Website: ulta-beauty
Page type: billing-address
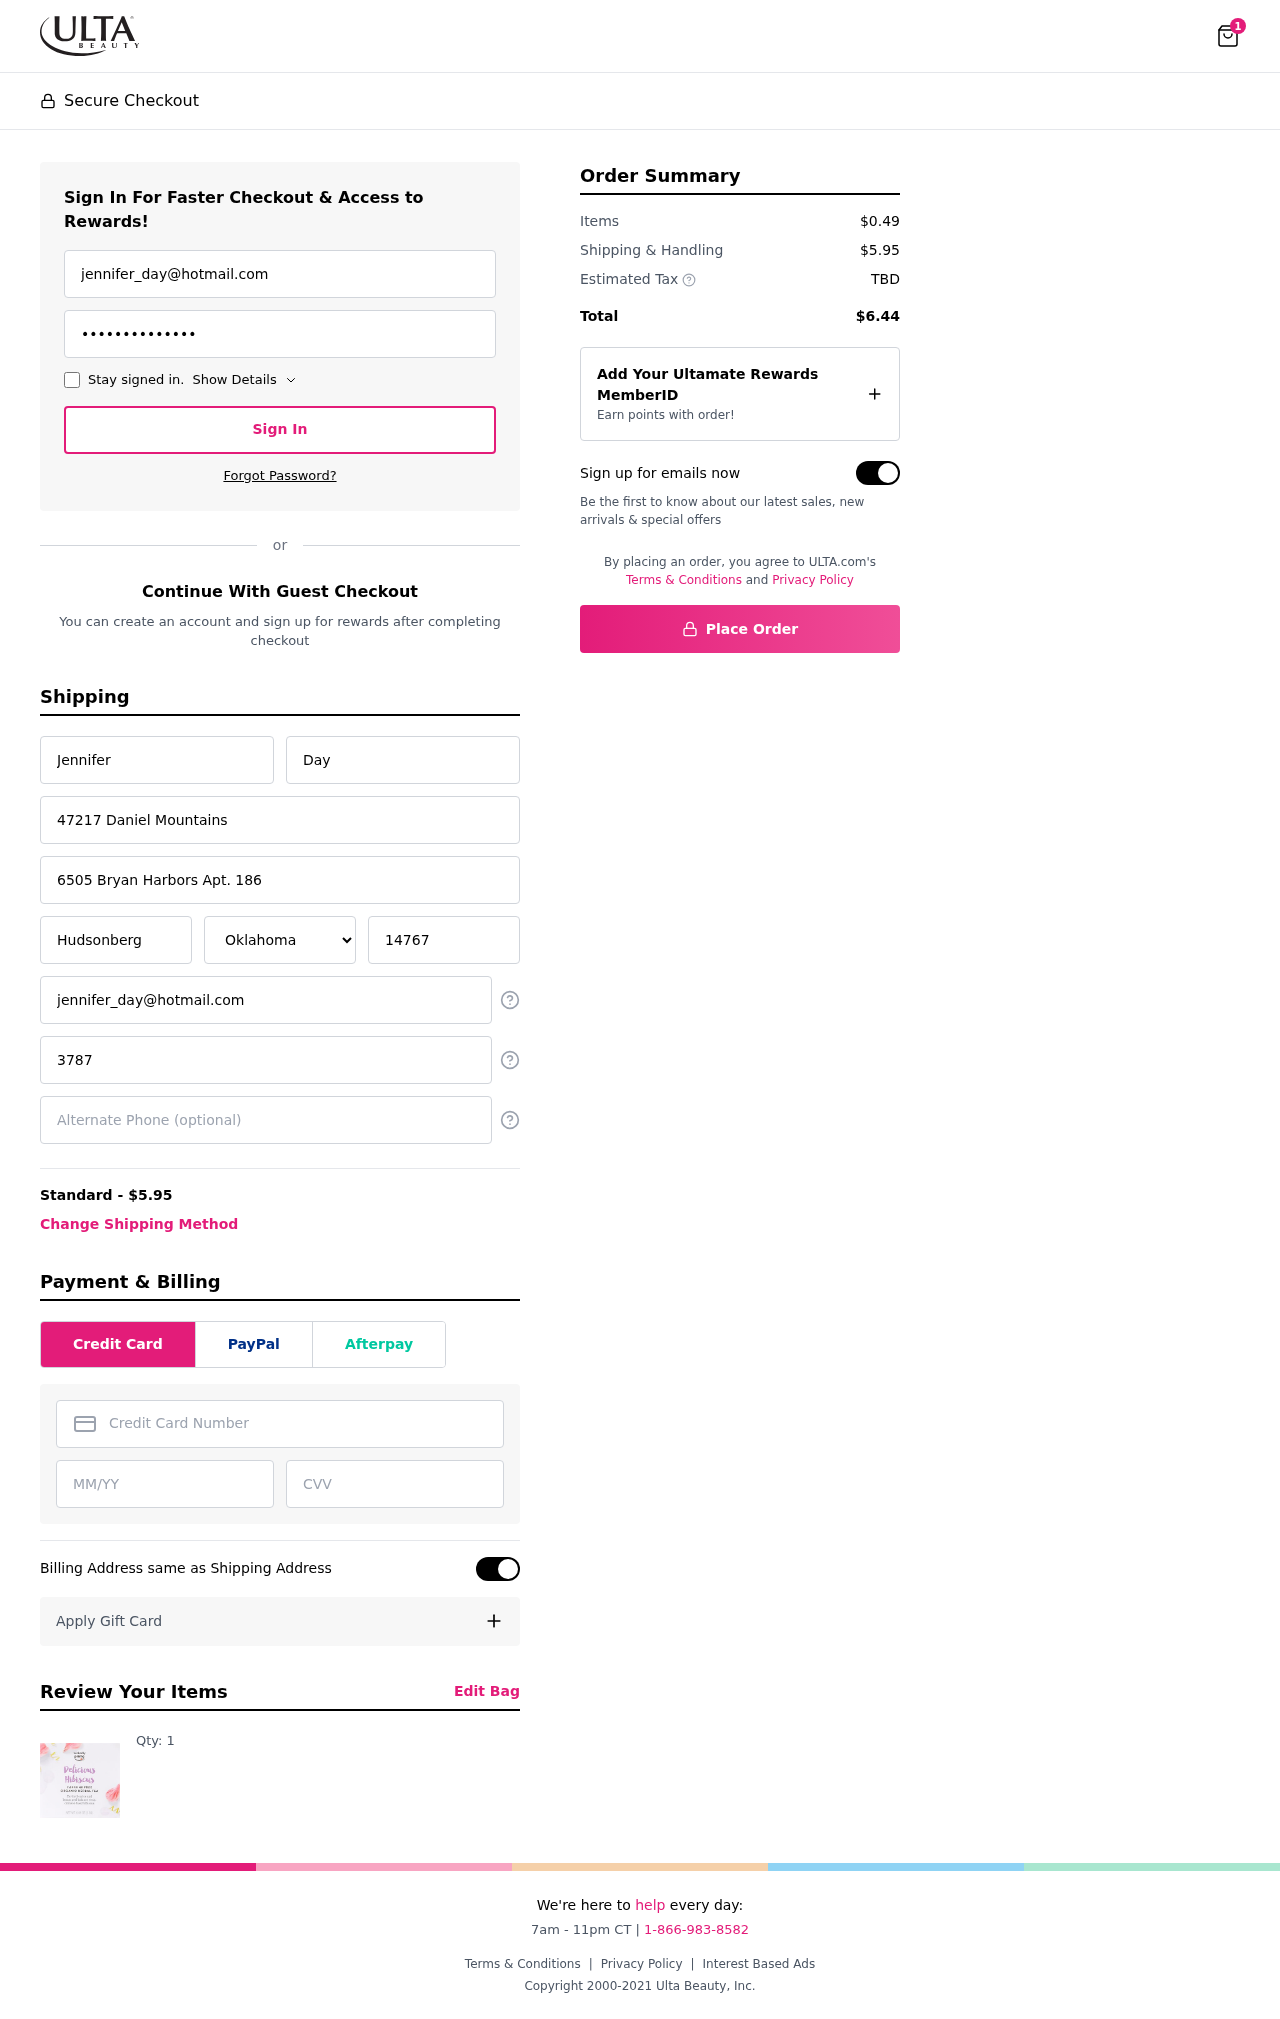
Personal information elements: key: PII_STATE
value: Oklahoma
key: PII_EMAIL
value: jennifer_day@hotmail.com
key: PII_FIRSTNAME
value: Jennifer
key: PII_LASTNAME
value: Day
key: PII_STREET
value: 47217 Daniel Mountains
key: PII_STREET2
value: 6505 Bryan Harbors Apt. 186
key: PII_CITY
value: Hudsonberg
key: PII_POSTCODE
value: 14767
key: PII_PHONE
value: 3787756216
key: PII_CARD_NUMBER
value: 6011 8271 9181 6271
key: PII_CARD_EXPIRY
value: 08/27
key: PII_CARD_CVV
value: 417
Product elements: key: PRODUCT1_QUANTITY
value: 1
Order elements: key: ORDER_NUM_ITEMS
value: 1
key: ORDER_SHIPPING_COST
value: $5.95
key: ORDER_SUBTOTAL
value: $0.49
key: ORDER_TOTAL
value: $6.44